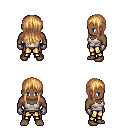
a pixel art fantasy rpg character, male body template, human, dark skin, white pirate shirt, gold greaves, light blonde unkempt hairstyle, metal gloves, four views (front, back, left, right), 2x2 character sprite sheet, small pixel art, hard edges, no anti-aliasing